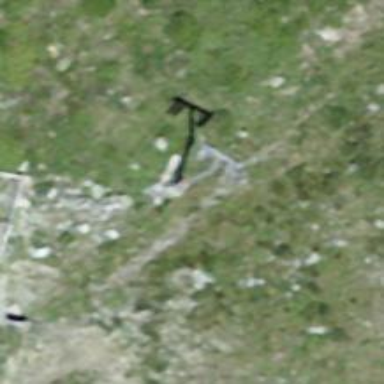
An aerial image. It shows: Pylon used for aerialway.